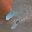
Label: 7